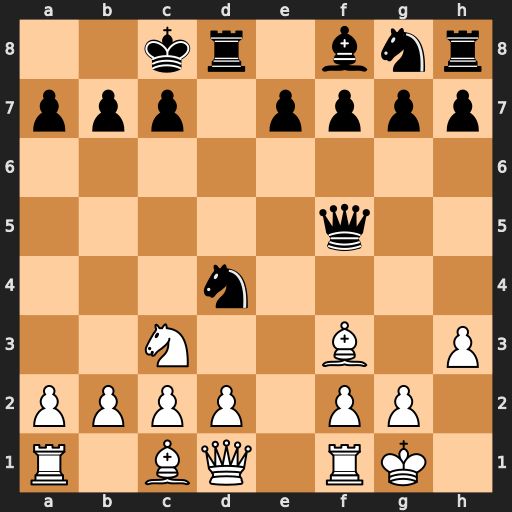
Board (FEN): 2kr1bnr/ppp1pppp/8/5q2/3n4/2N2B1P/PPPP1PP1/R1BQ1RK1
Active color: w
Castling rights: -
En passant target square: -
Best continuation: Bg4 e6 Bxf5